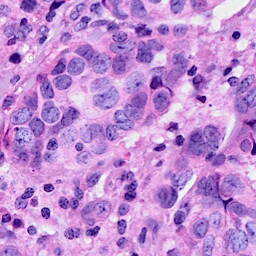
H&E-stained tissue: Breast